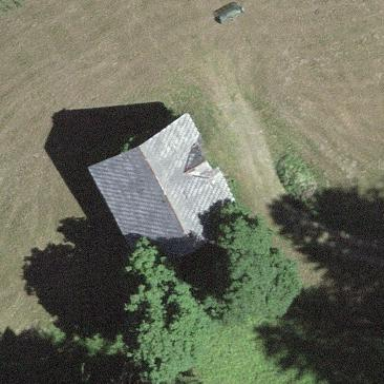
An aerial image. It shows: Rural barn.